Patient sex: F
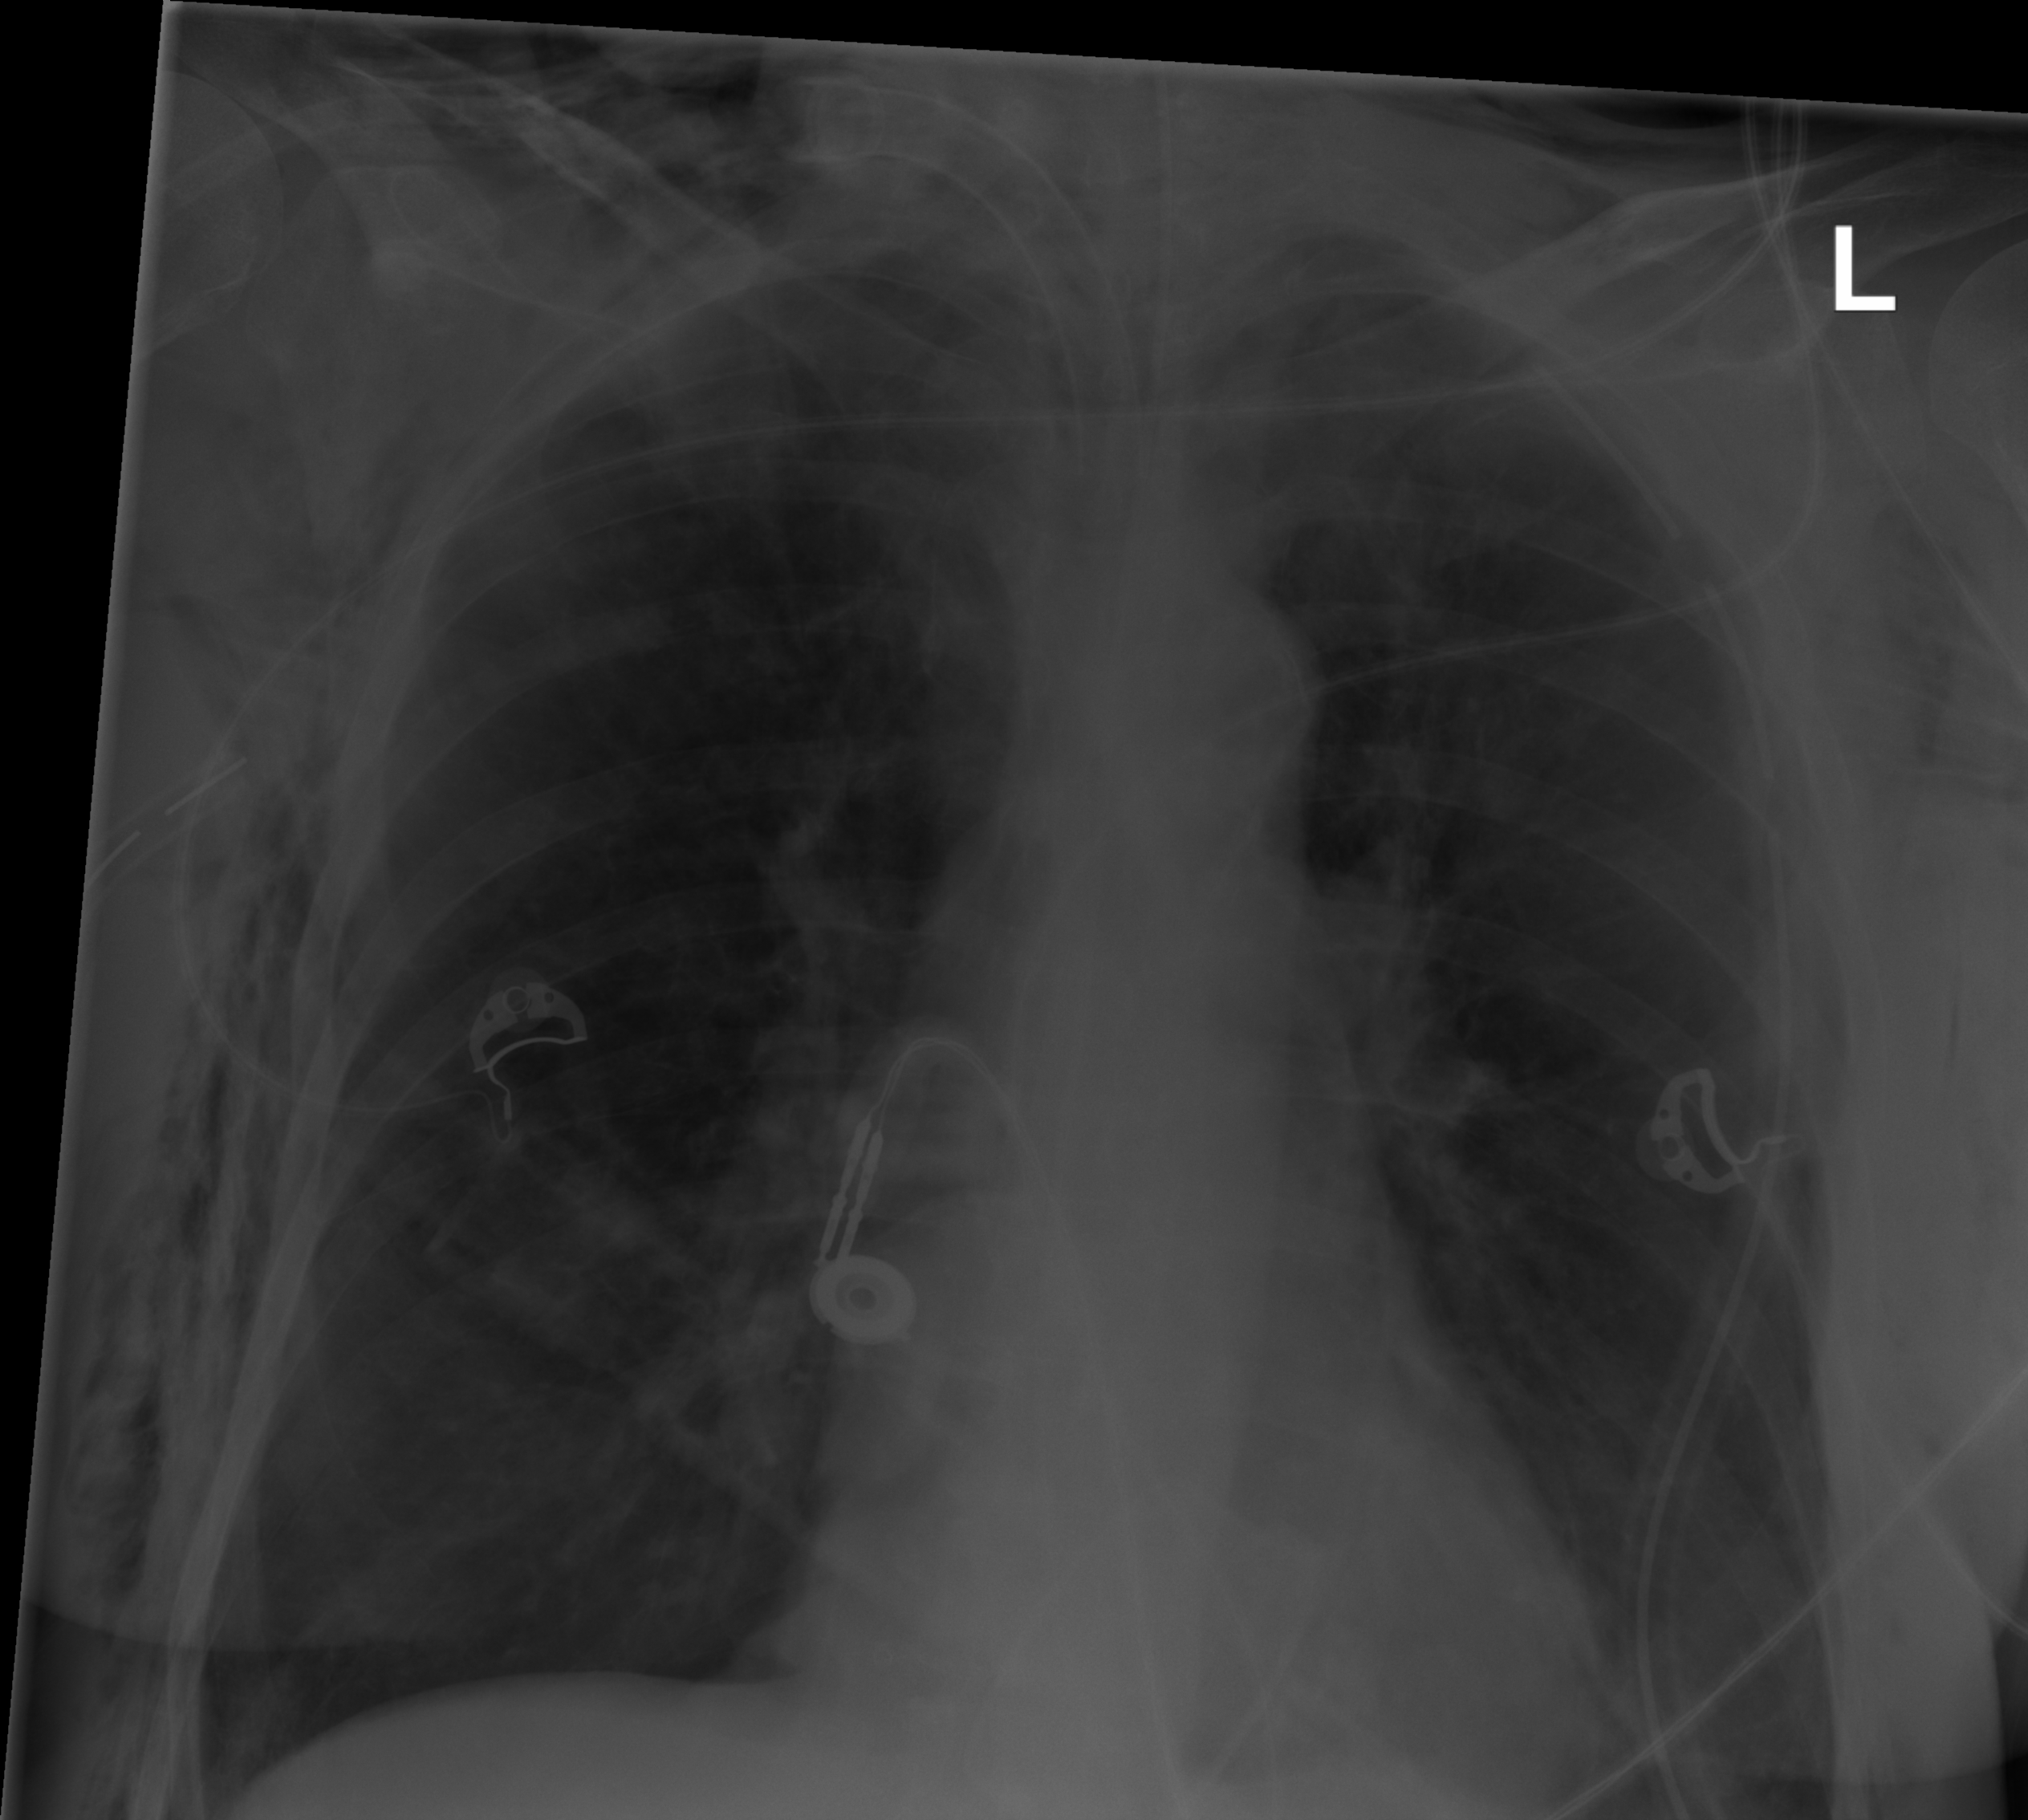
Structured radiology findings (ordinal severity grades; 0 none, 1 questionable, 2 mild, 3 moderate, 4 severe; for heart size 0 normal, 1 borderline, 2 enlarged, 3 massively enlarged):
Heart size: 0
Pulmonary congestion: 0
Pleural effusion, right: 0
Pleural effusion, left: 0
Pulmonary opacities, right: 0
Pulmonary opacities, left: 0
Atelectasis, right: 2
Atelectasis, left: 2